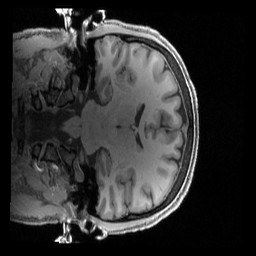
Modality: T1w
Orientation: coronal
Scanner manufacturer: siemens
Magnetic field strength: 3 T
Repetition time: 2.4 s
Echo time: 0.00222 s